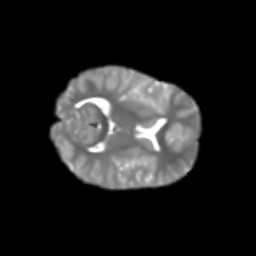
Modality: T2w
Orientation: axial
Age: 7
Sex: female
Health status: healthy